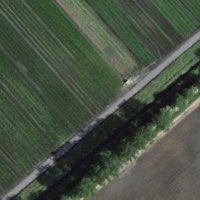
EUNIS habitat code: 52
Species observed at this site:
Cyperus esculentus